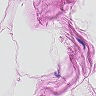
Metastatic tissue present: no